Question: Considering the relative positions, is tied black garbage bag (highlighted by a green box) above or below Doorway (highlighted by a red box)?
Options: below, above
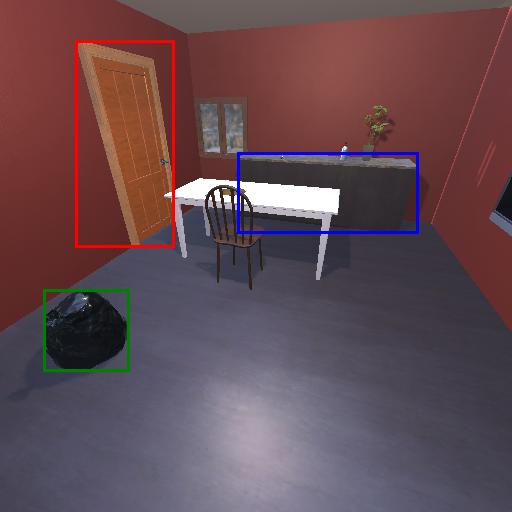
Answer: below